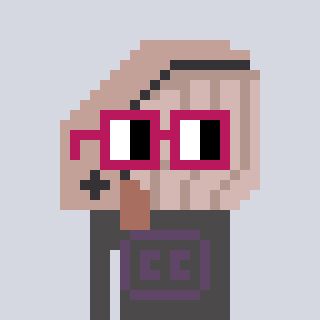
a pixel art character with square dark red glasses, a whale-shaped head and a grayscale-colored body on a cool background